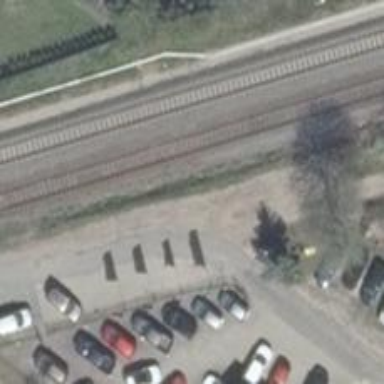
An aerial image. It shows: Railway signal.